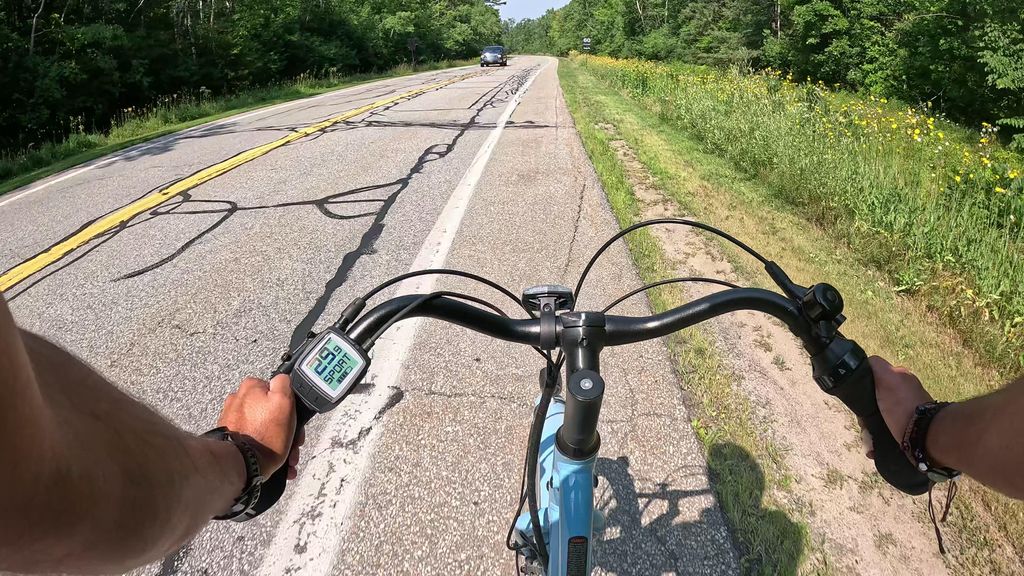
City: ottawa-gatineau